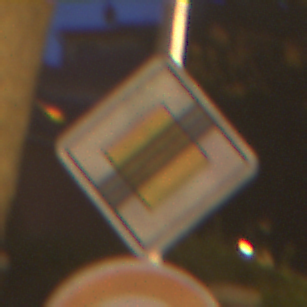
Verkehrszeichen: EndeVorfahrtsstrasse
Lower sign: Geschwindigkeit30
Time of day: Night
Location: Outdoor (Urban)
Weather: Clear
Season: NotSpecified
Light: Artificial